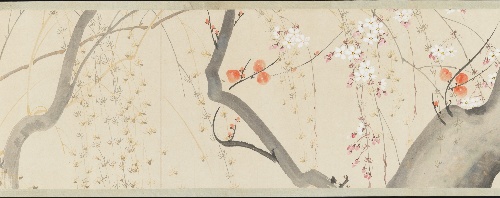
Artist: Sakai Hōitsu
Artist bio: Japanese, 1761–1828
Date: 1815
Object type: Handscroll
Classification: Paintings
Medium: Handscroll; ink and color on paper
Culture: Japan
Period: Edo period (1615–1868)
Dimensions: 13 3/8 in. x 30 ft. 4 3/16 in. (33.9 x 925 cm)
Department: Asian Art
Credit line: The Harry G. C. Packard Collection of Asian Art, Gift of Harry G. C. Packard, and Purchase, Fletcher, Rogers, Harris Brisbane Dick, and Louis V. Bell Funds, Joseph Pulitzer Bequest, and The Annenberg Fund Inc. Gift, 1975
Accession year: 1975
Repository: Metropolitan Museum of Art, New York, NY
Tags: Flowers